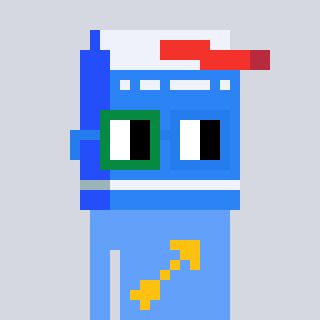
a pixel art character with square green and blue glasses, a milk-shaped head and a blue-colored body on a cool background